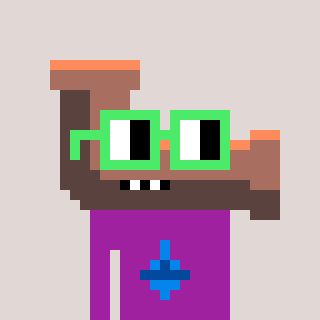
a pixel art character with square light green glasses, a pipe-shaped head and a magenta-colored body on a warm background